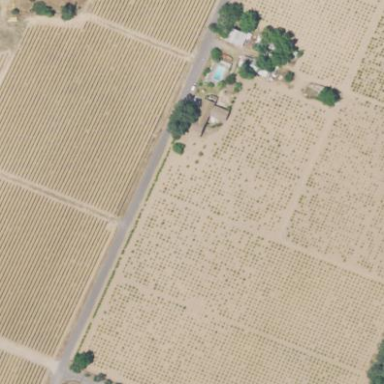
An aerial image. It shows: Vineyard with grape crops.